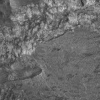
Atmospheric dust classification: not_dusty